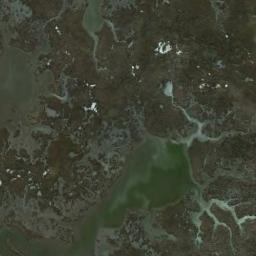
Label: wetland